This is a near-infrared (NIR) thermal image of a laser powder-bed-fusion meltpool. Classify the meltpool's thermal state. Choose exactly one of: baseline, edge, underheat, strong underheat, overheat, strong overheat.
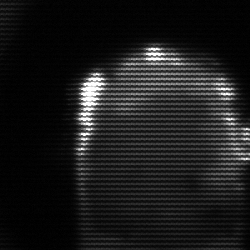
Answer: baseline